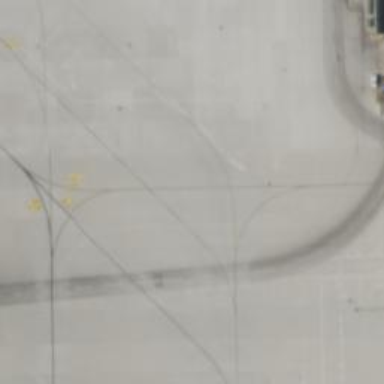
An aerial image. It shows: View of taxiway at the airport.